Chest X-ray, AP view. Patient: 43 years old, sex F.
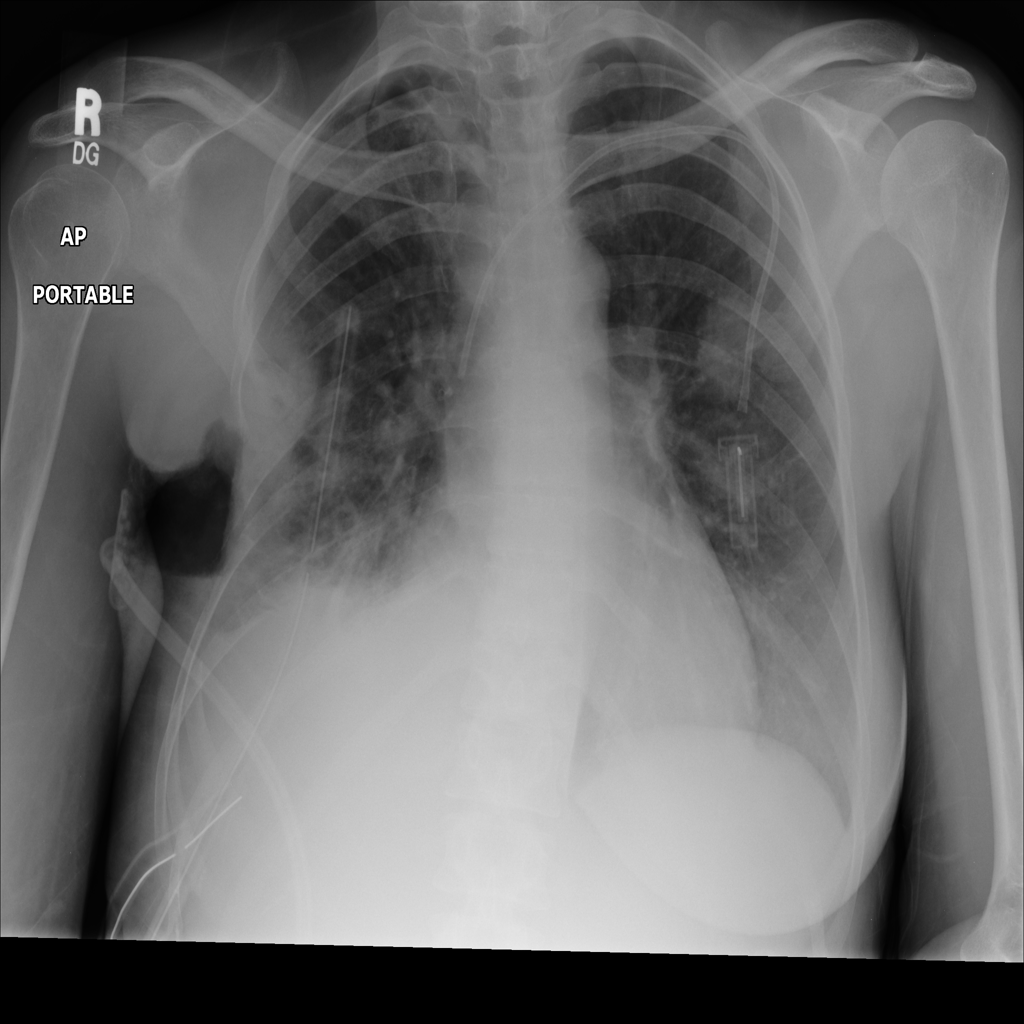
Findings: Consolidation